Field crop: maize
Growth stage: 1
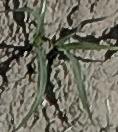
Species: sorghum